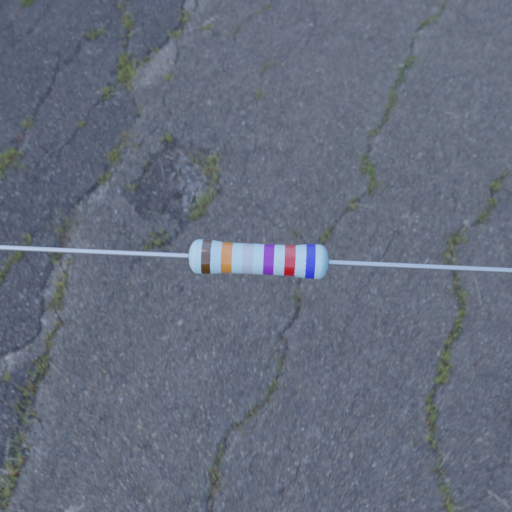
Resistor colour bands (in order): brown, orange, silver, violet, red, blue